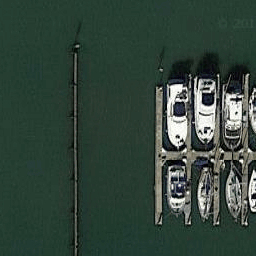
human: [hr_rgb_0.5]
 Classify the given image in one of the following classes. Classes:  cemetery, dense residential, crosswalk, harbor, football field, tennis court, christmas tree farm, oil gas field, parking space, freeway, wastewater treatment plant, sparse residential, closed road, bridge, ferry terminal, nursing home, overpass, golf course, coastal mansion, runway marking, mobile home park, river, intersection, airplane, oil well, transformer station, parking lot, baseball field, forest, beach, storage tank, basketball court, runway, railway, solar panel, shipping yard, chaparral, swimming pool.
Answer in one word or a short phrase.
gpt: harbor